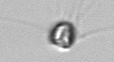
Label: Apedinella